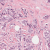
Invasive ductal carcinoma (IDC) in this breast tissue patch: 1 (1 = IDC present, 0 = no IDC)